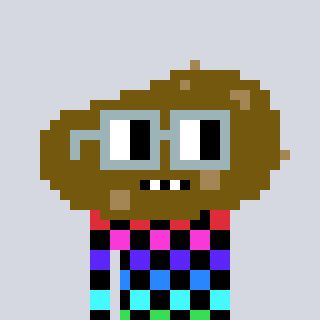
a pixel art character with square dark gray glasses, a potato-shaped head and a teal-colored body on a cool background